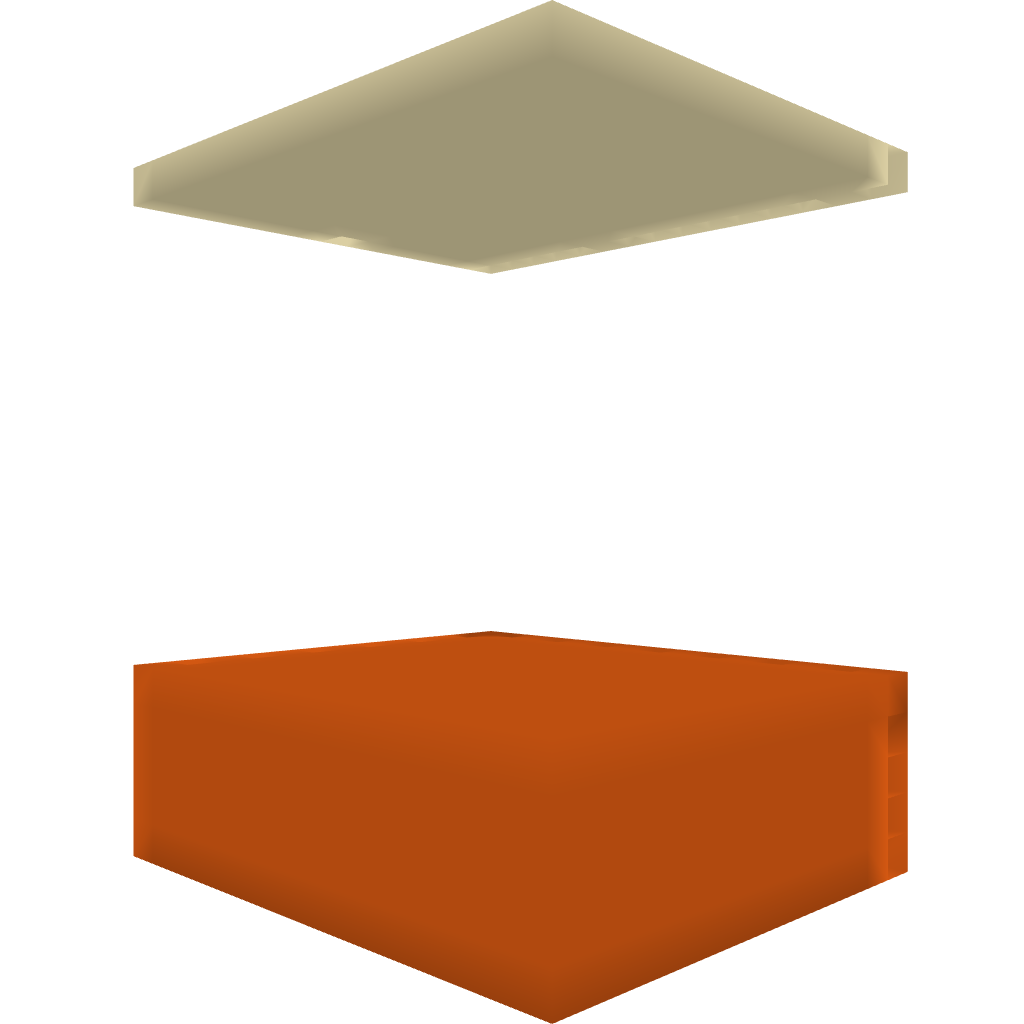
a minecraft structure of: desert pit fall trap